Question: black is the browser window in the image bellow.
I want to accomplish the image in the right
I have a div which is centered (blue) and has a fixed width
I have a div which is inside (red)
I want the red div to span from one side of the screen to the other while still aligning all else in the center.
How should I do this?
Should I break it in 3 divs(first fixed and centered, the second to span all width, the third like the first)

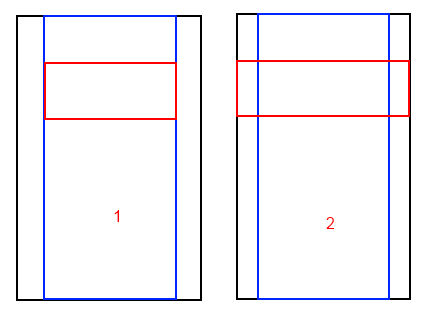
Answer: Well, you answered your own question. I suggest you break it in 3 divs. Seeing how HTML elements function, it's pretty hard to 3-dimensionally stack them ( and making it look good :).
Write two classes in your CSS file: one with the fixed width and second with the "100%" width. Use the first class for top and bottom divs, the latter class for the middle div.